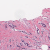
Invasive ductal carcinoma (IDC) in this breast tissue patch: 1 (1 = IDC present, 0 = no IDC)